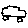
Label: car